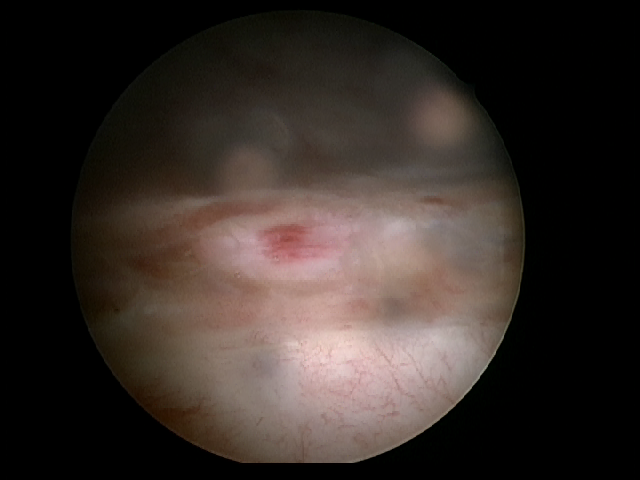
Modality: WLC
Class: Malignant
Subclass: HighGradePapillary
Lesion: L1
Stage: Ta
Morphology: Non-papillary
Bladder cancer association: Yes